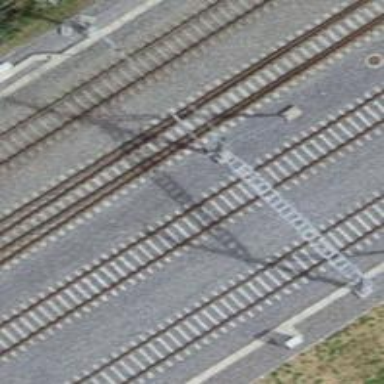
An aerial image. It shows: Single-track railway with electrified contact lines.